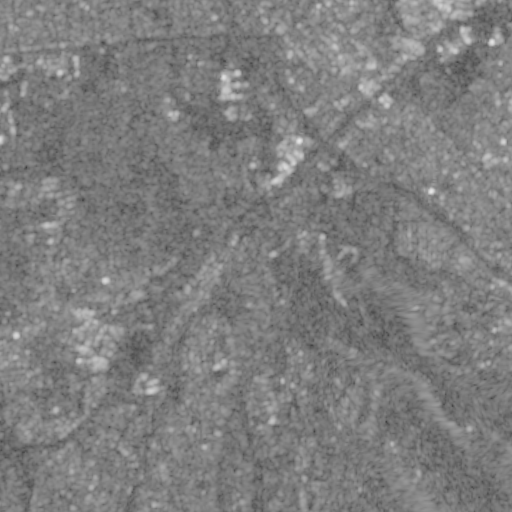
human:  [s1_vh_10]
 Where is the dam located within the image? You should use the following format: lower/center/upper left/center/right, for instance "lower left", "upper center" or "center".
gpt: The dam is located in the upper center of the image.
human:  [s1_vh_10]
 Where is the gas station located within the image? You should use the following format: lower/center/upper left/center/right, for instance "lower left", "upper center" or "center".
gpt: The gas station is located in the upper left of the image.
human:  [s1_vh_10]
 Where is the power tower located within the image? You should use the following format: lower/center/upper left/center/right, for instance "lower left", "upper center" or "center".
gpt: The power tower is located in the lower right of the image.
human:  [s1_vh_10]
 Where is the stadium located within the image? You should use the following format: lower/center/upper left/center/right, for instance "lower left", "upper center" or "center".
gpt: The stadium is located in the upper center of the image.
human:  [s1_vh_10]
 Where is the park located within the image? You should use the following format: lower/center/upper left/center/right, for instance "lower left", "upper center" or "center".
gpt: There is no park in the image.

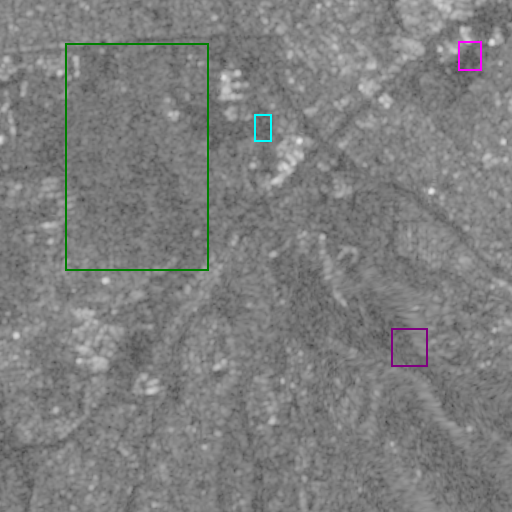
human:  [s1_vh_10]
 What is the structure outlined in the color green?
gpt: The structure outlined in green is a park.
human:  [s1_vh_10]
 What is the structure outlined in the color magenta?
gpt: The structure outlined in magenta is a parking lot.
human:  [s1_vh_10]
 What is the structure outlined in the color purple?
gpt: The structure outlined in purple is a power substation.
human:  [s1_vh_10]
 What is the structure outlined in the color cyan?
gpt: The structure outlined in cyan is a stadium.
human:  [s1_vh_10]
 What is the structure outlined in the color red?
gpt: There is no red outline.